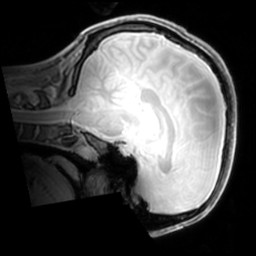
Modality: PDw
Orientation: sagittal
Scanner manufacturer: philips
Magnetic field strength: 7 T
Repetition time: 0.008 s
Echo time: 0.001974 s